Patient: sex F, age 53
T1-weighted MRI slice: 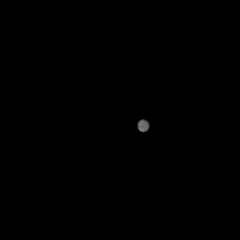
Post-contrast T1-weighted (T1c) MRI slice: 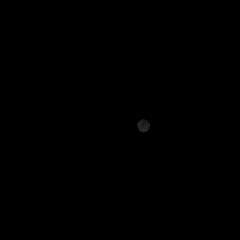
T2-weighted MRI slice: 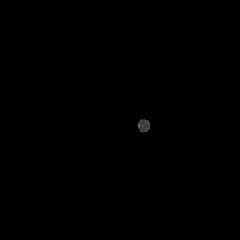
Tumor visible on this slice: no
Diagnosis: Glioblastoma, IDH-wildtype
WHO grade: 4